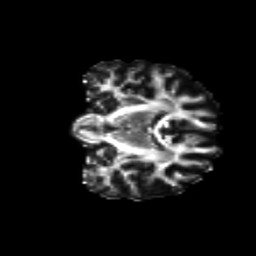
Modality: FA
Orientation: coronal
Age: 26
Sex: male
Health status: healthy
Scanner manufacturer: siemens
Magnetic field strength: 3 T
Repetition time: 8.6 s
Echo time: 0.095 s